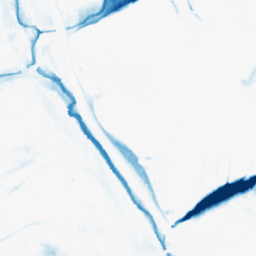
Category: morphological
Decomposition family: morphological_ellipse
Decomposition parameters: operation: closing
width: 30
height: 10
Upsampling method: linear_exact
Upsampling parameters: scale: 8
Upsampling scale: 8